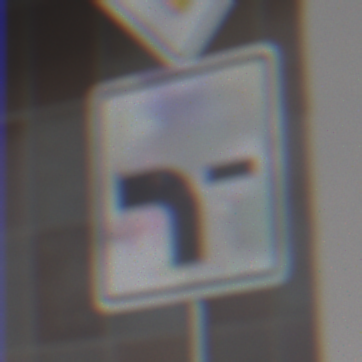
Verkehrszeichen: VerlaufVorfahrtsstrasse6
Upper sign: Vorfahrtsstrasse
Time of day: MorningAfternoon
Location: Roofed (Urban)
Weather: PartlyCloudy
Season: NotSpecified
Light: Natural